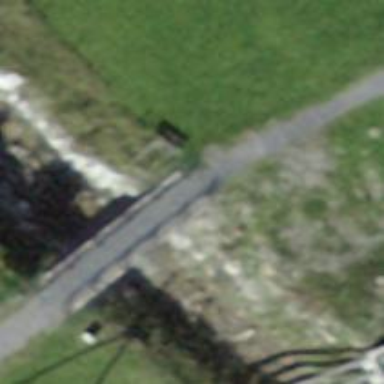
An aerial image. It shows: Footway bridge.